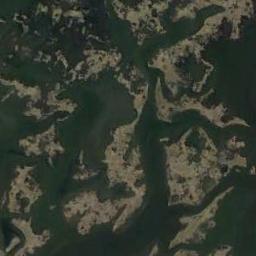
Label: wetland